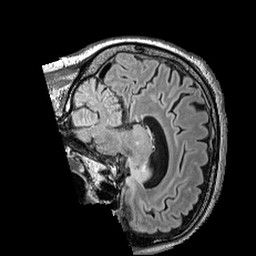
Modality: FLAIR
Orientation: sagittal
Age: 58
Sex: male
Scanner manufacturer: siemens
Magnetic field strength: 3 T
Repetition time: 5 s
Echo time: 0.387 s